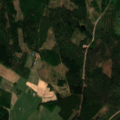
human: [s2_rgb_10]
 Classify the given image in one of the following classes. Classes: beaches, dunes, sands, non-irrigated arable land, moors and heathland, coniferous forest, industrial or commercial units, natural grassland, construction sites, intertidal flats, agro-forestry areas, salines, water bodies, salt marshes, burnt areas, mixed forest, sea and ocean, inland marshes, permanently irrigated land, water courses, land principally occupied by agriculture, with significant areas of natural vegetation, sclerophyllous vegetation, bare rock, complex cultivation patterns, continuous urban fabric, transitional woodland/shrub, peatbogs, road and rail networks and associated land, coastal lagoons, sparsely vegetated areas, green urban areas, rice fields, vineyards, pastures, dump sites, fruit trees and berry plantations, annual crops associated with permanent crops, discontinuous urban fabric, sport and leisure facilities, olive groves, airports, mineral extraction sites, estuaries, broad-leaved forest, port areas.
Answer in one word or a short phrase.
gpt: land principally occupied by agriculture, with significant areas of natural vegetation, coniferous forest, mixed forest, transitional woodland/shrub